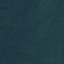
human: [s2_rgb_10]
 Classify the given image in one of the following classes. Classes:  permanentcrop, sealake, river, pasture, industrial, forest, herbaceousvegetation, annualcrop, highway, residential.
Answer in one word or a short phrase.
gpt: Forest